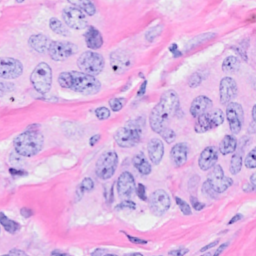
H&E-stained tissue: Breast